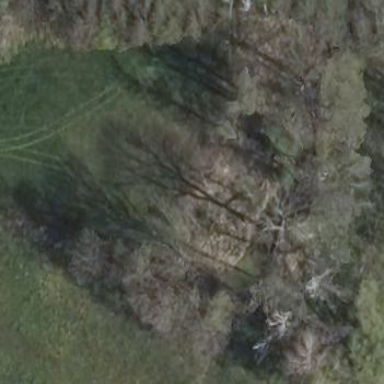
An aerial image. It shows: Deciduous broadleaved forest.